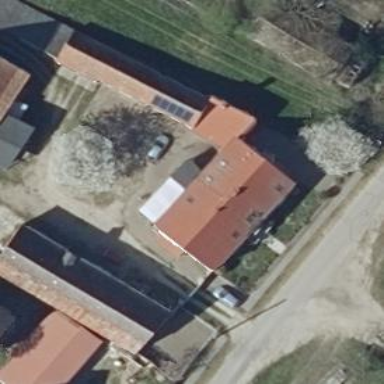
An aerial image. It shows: Residential building.